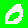
Digit: 0